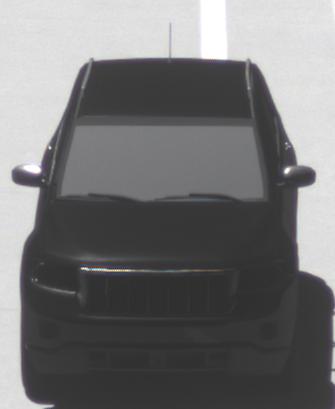
Make: Jeep
Model: Grand Cherokee
Detailed model: WK2
Model produced from: 2010
Model produced until: 2021
Doors: 5
Color: black
Road condition: dry road
Daytime: midday
Contrast: high contrast